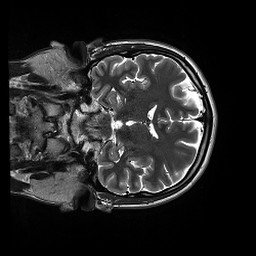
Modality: T2w
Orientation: coronal
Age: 32
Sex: male